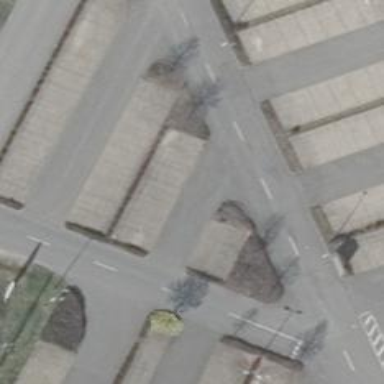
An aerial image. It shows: Asphalt parking aisle road.